Aerial crown-view tile of a tropical tree (Barro Colorado Island, Panama), acquired 20240918:
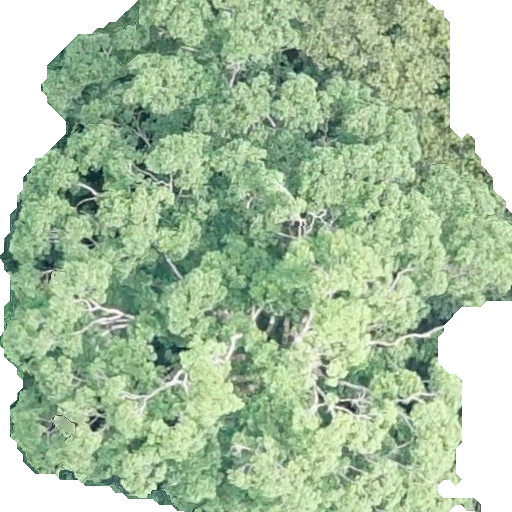
Species: Ocotea leptobotra
GBIF accepted scientific name: Ocotea leptobotra
Crown area: 369.256 m²